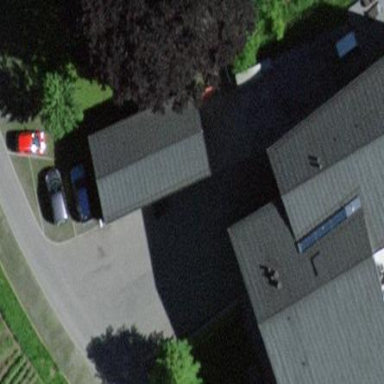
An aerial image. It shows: View of roof of building.